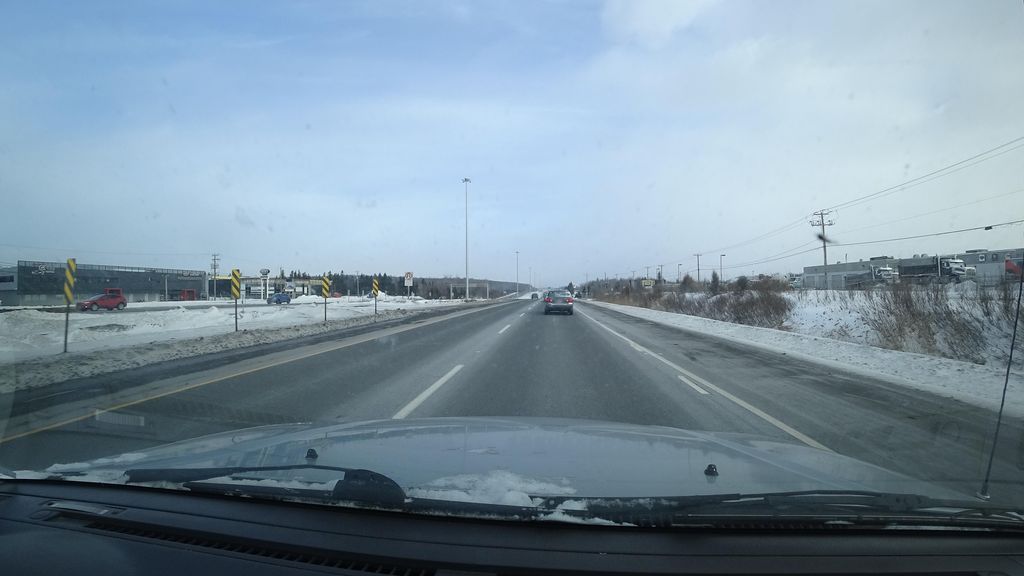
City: quebec_city